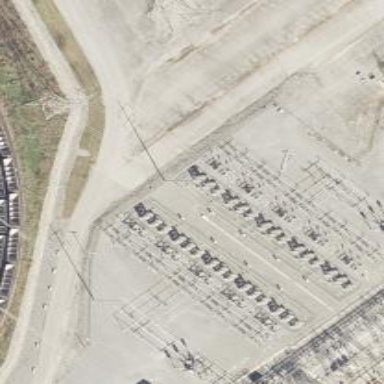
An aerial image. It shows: Switch used for power control.